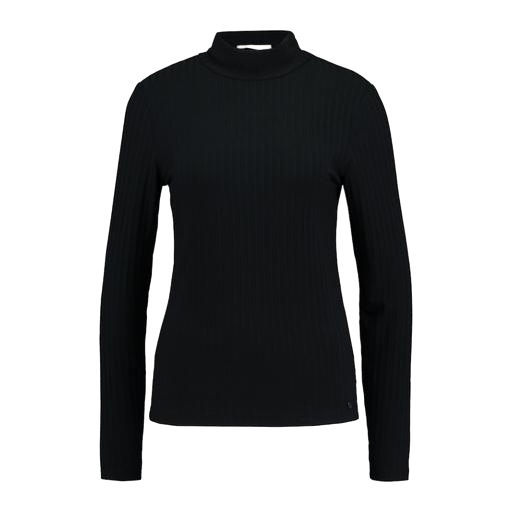
high-neck ribbed-jersey t-shirt, high-neck top, black ribbed roll neck top, white background